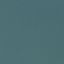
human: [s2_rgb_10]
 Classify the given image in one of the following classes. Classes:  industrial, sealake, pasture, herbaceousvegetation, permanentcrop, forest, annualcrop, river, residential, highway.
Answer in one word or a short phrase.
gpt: SeaLake